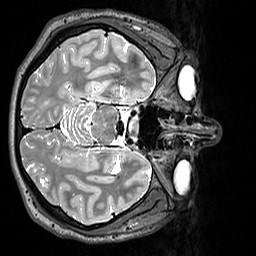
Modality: T2w
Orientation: axial
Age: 30
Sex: male
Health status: healthy
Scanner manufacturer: siemens
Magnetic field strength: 3 T
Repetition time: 3.2 s
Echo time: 0.412 s